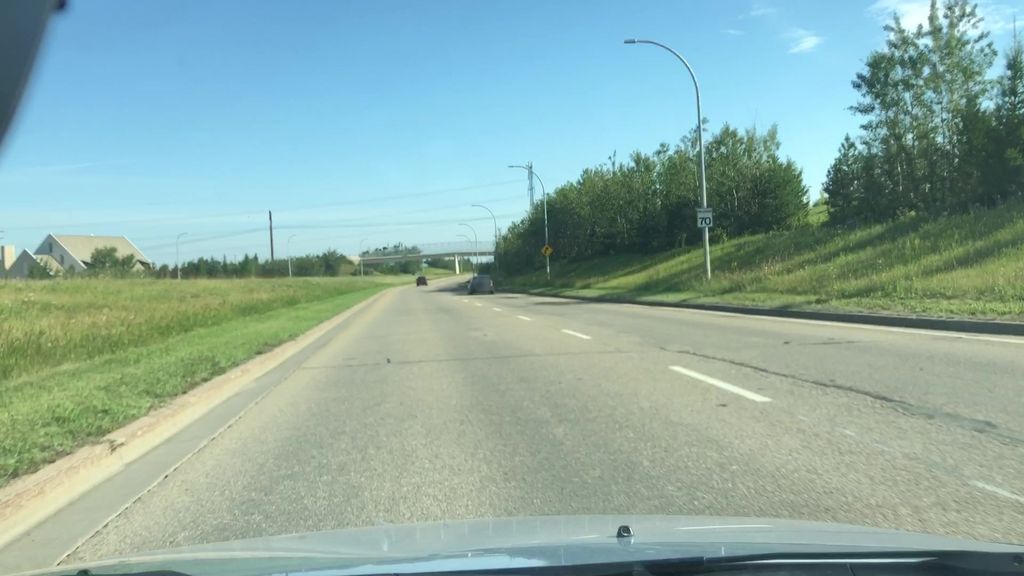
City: edmonton